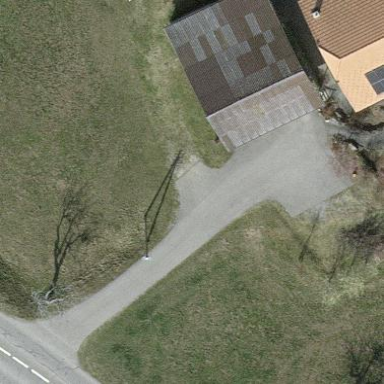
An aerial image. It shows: Shed building.